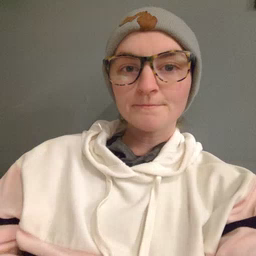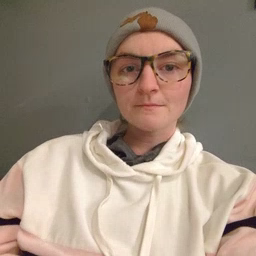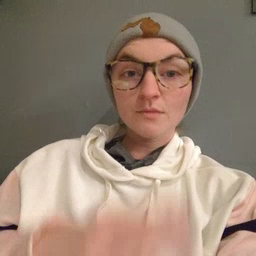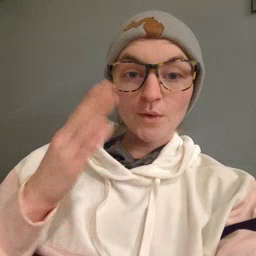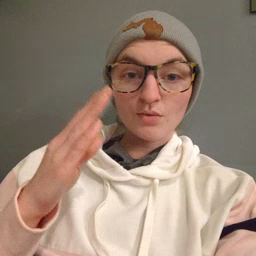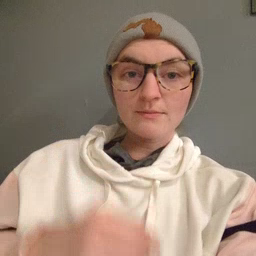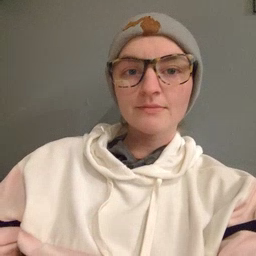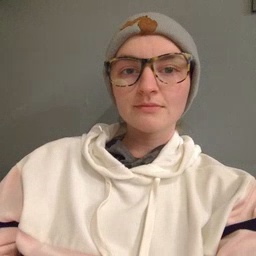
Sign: blue